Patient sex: F
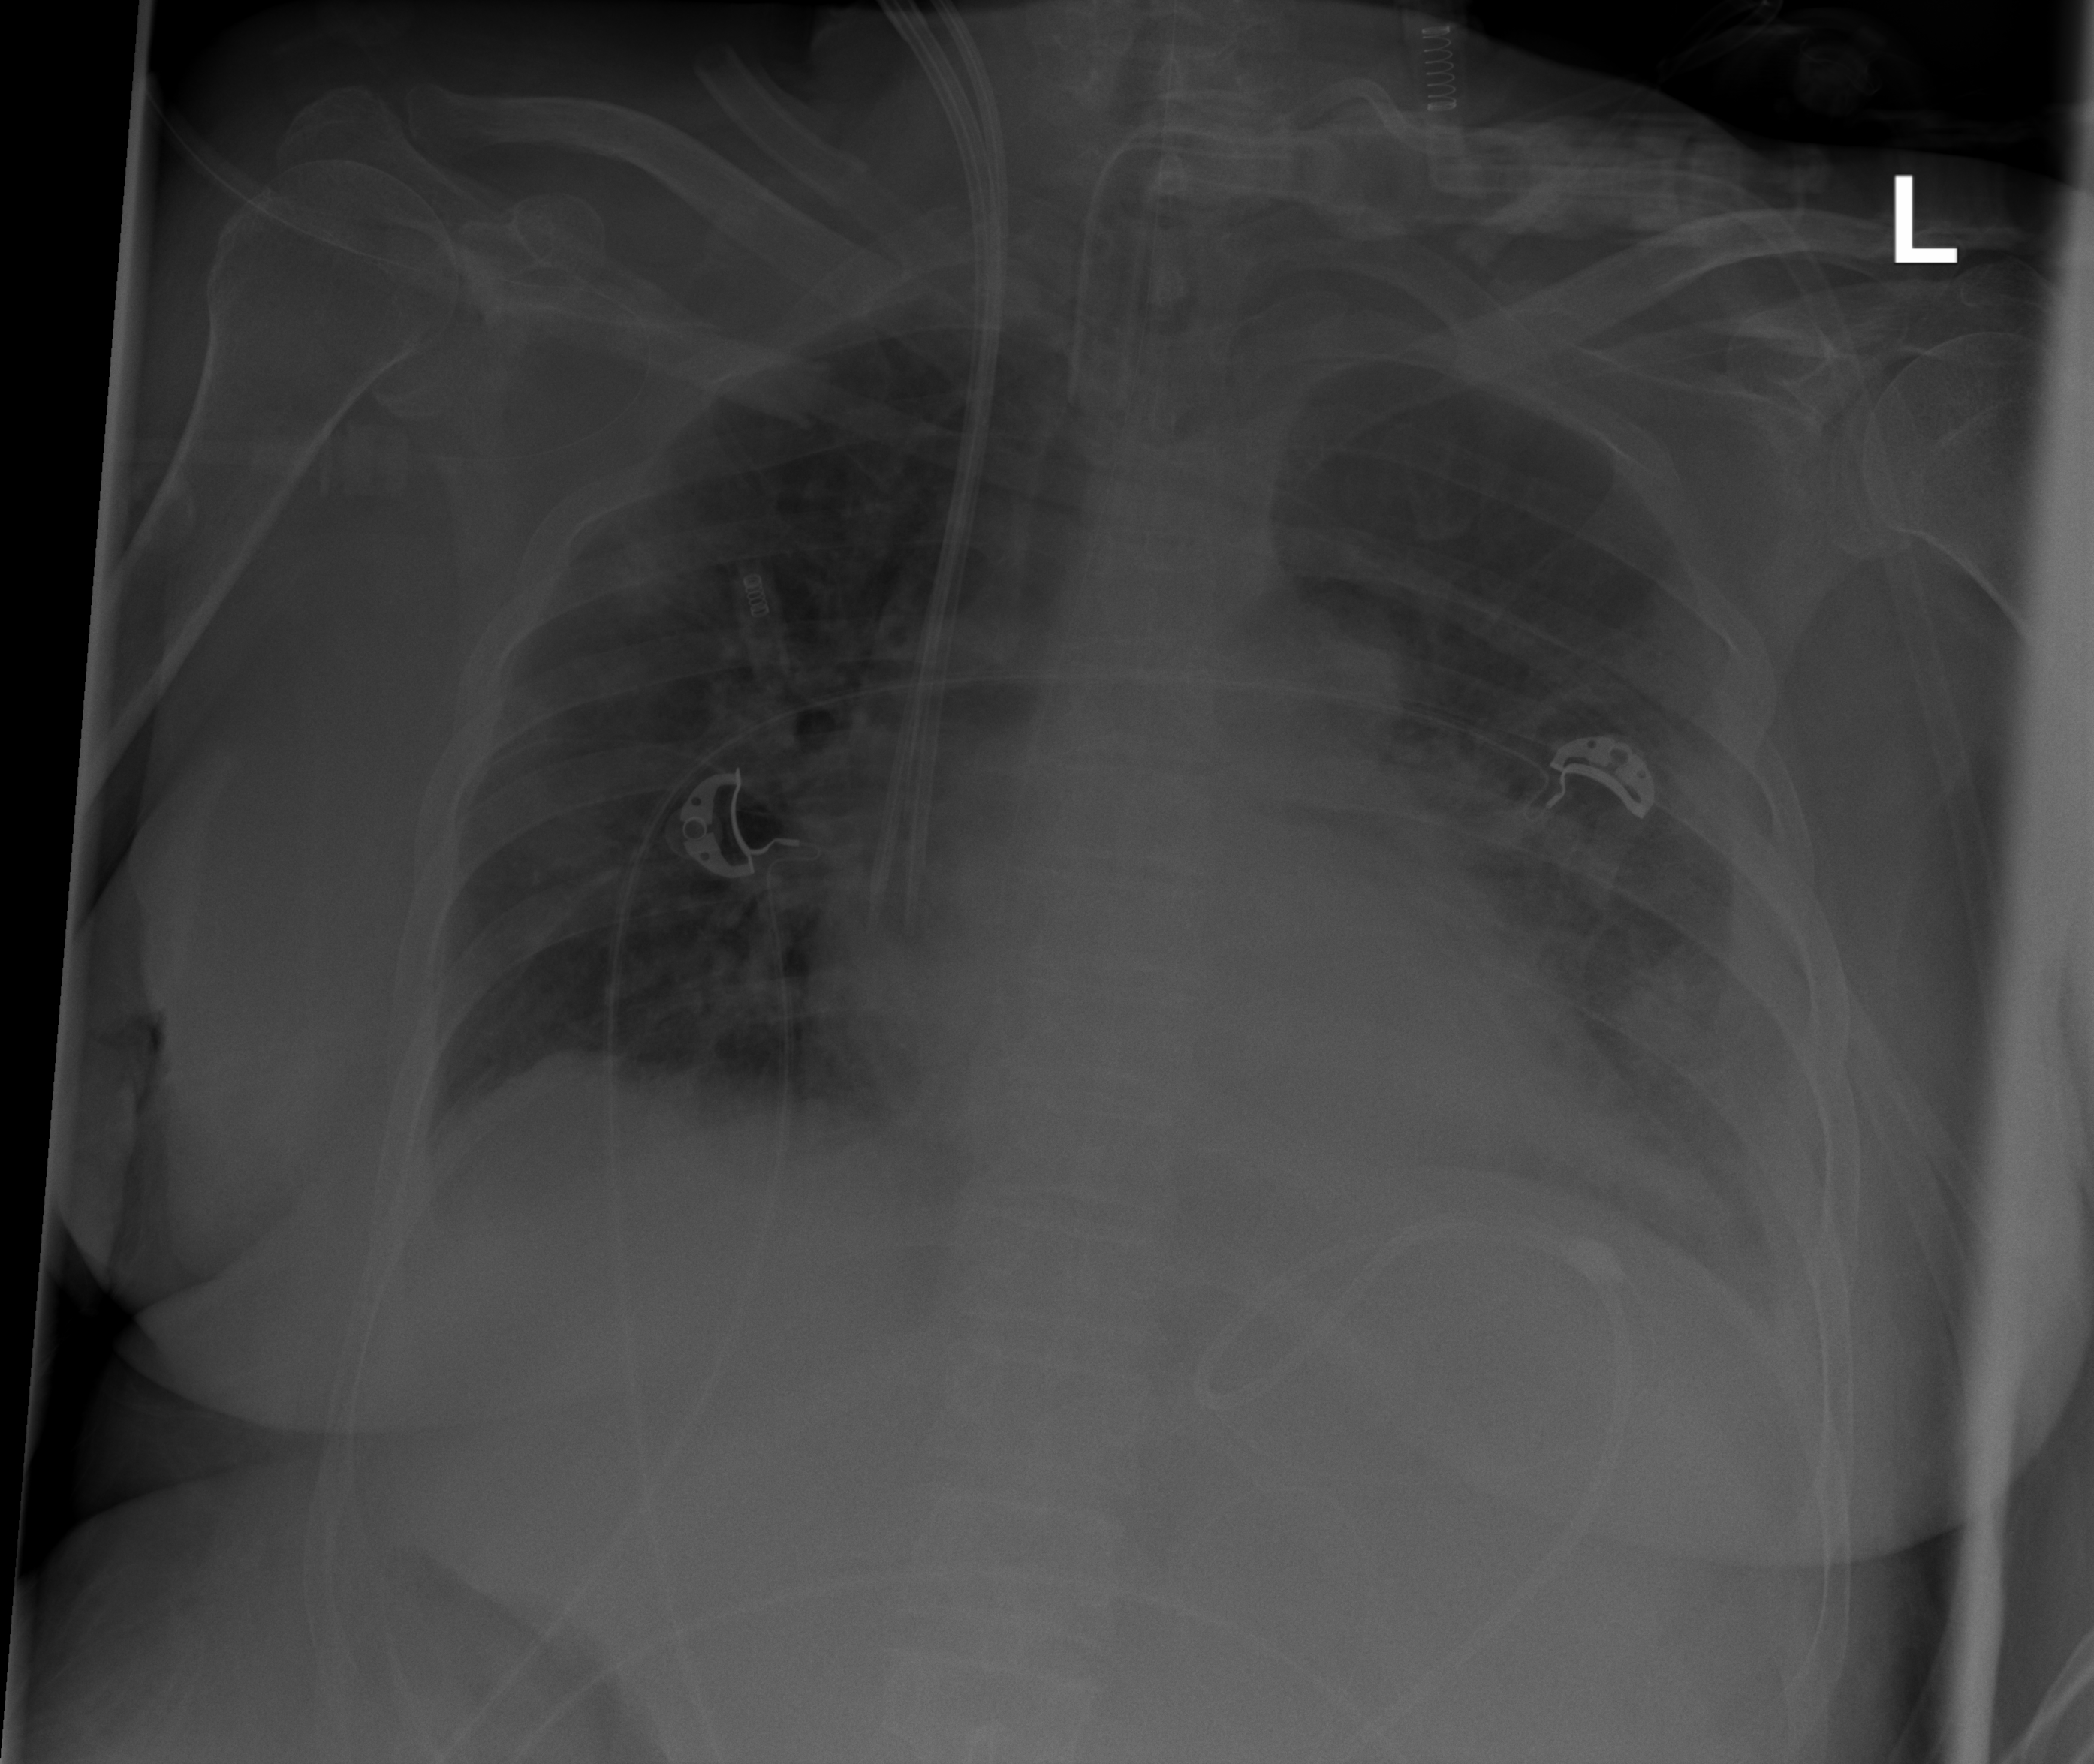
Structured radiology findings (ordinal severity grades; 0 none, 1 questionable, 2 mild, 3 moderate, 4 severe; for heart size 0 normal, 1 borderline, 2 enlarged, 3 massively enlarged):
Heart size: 2
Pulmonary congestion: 2
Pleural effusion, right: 2
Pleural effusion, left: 2
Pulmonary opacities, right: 2
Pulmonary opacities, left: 3
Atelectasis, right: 2
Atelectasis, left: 3